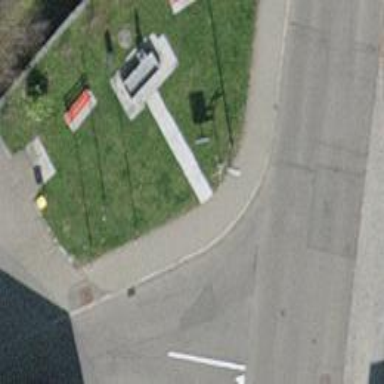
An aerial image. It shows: Flagpole which is man-made.